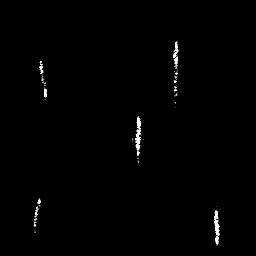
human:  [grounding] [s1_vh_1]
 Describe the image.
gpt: In the satellite image, there is  <ref>1 medium ship </ref> <box>[[14, 22, 19, 39, 0]]</box> located at left,  <ref>1 medium ship </ref> <box>[[51, 43, 57, 60, 0]]</box> located at center,  <ref>1 small ship </ref> <box>[[11, 76, 16, 89, 0]]</box> located at bottom left,  <ref>1 small ship </ref> <box>[[82, 80, 87, 94, 0]]</box> located at bottom right,  <ref>1 small ship </ref> <box>[[66, 15, 70, 23, 0]]</box> located at top.